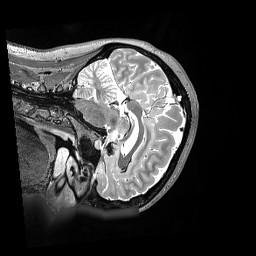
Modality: T2w
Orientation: sagittal
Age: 40
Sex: female